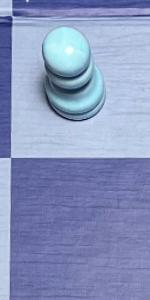
Label: Empty